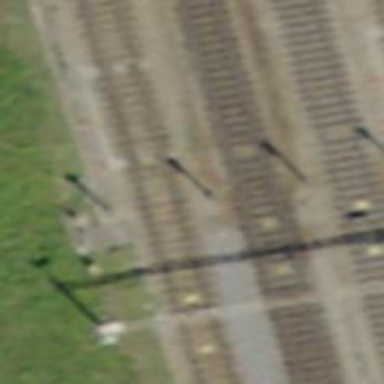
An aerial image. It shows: Railway switch.